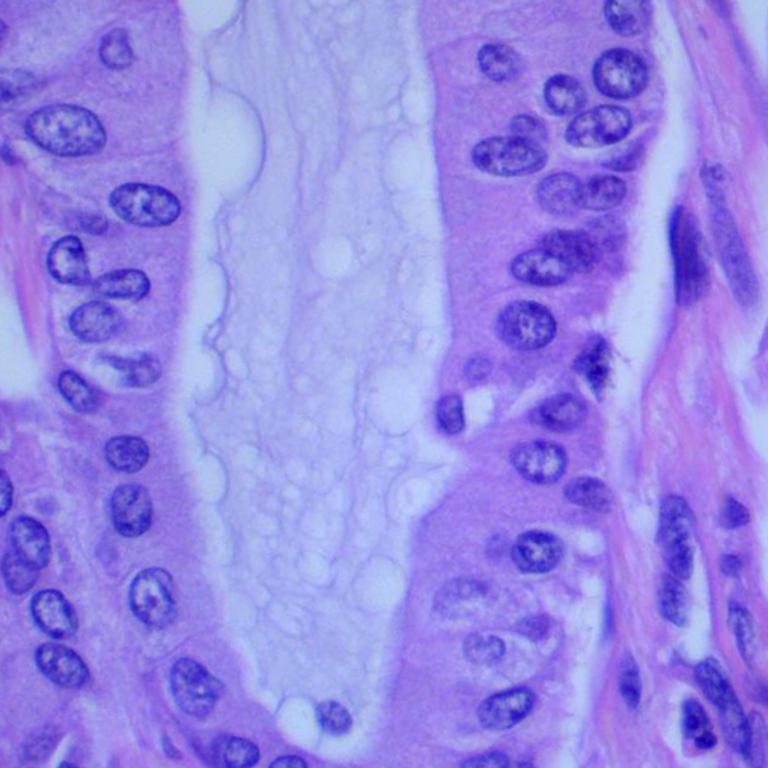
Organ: lung
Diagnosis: adenocarcinomas